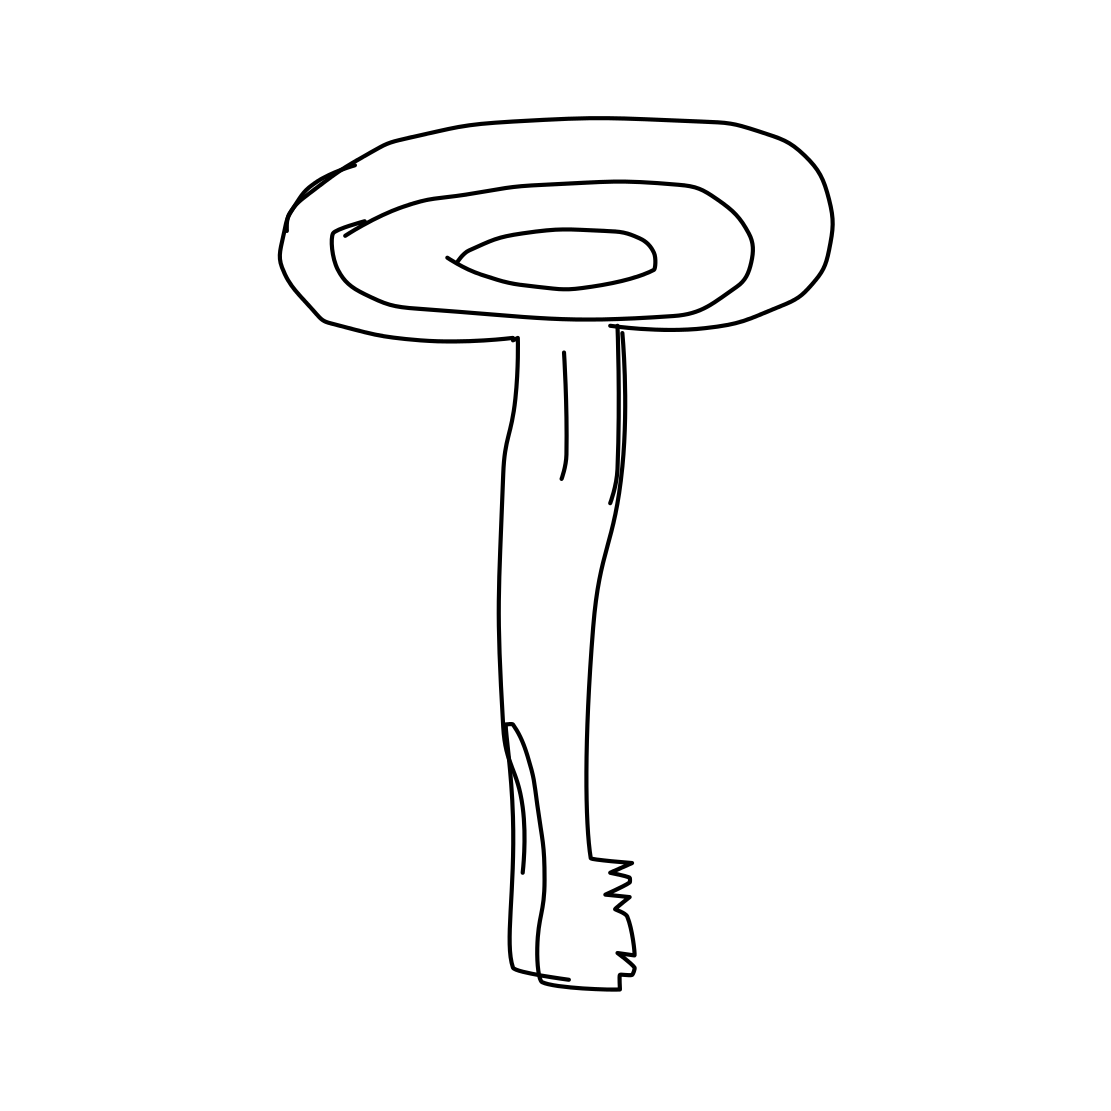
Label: key